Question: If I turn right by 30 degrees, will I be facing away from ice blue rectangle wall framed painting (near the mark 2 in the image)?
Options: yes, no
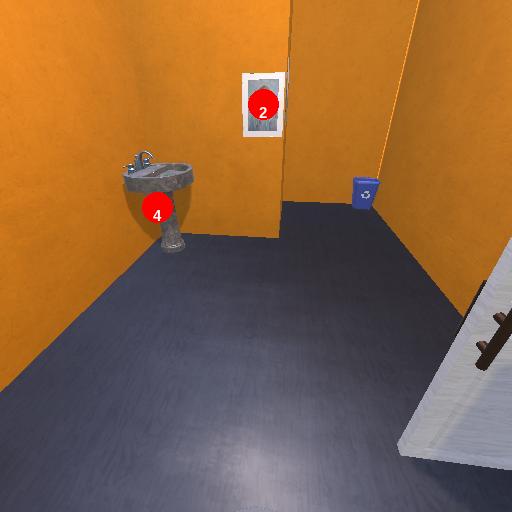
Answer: yes